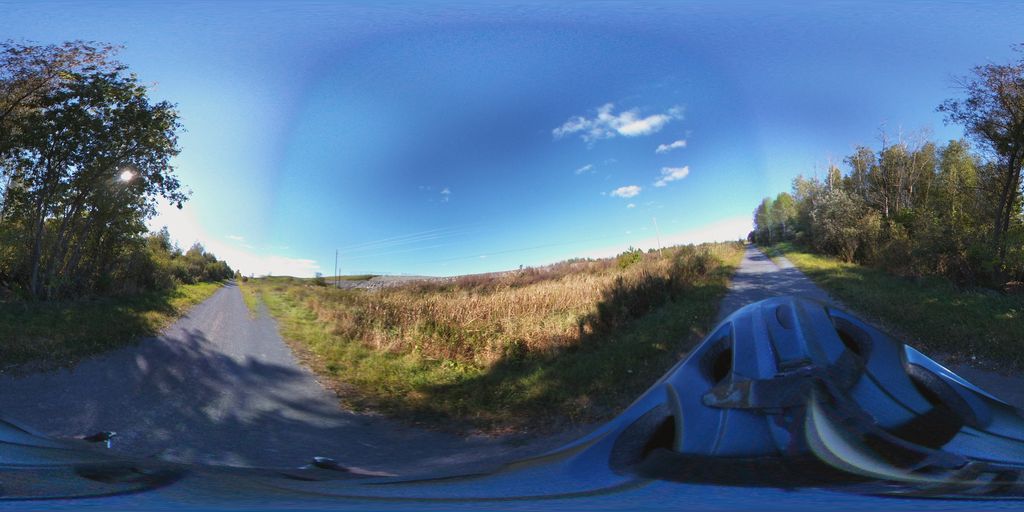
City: ottawa-gatineau